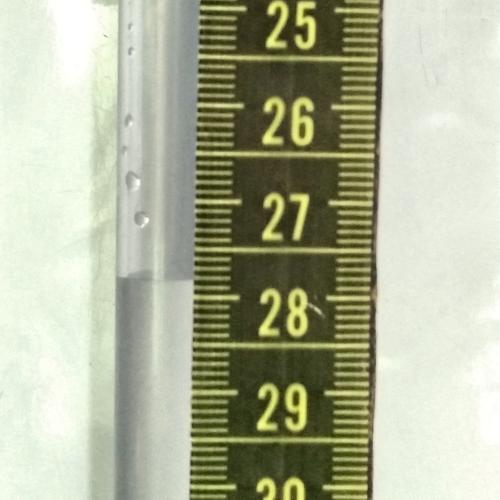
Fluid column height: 27.8 cm